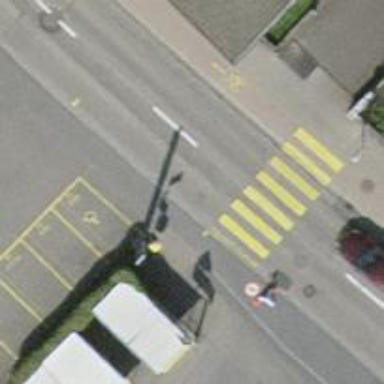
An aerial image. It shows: Post box is visible.